Question: I've got a C# Winforms application, and I'd like to add a little tutorial for new users. So when they start the application, I'd like a little box to appear next to a button, saying that they should click that button. And when they visit a new form for the first time, using the same approach to draw attention to important controls. As well as text, I'd like this little thing to have a button to dismiss further tutorial messages.

The thing is, I have no idea what actual winforms control to use for this. Should I use a Dialog, with a custom border? Or could I somehow use a tooltip that doesn't go away when the mouse is moved? Or is there a different control that I don't know about? Or, even, is there a third party control that will do this?
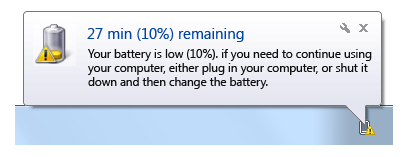
Answer: While I can't think of a way to do it with built-in controls, you can make a borderless unmovable form and make it look like a tutorial box.